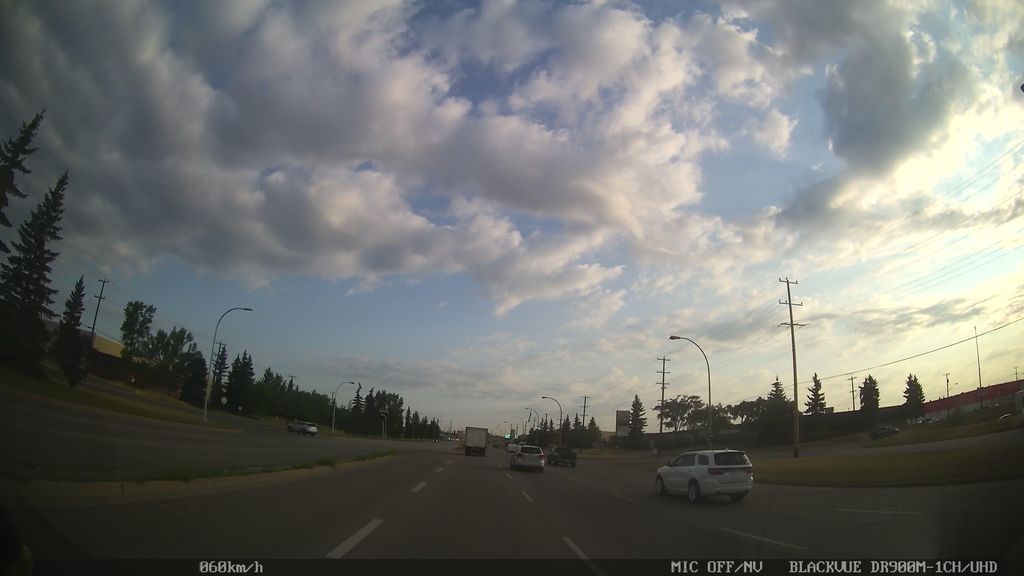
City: edmonton